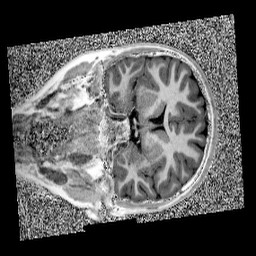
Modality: UNIT1
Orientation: coronal
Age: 11
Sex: female
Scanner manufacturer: siemens
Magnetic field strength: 3 T
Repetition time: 4 s
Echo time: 0.00299 s